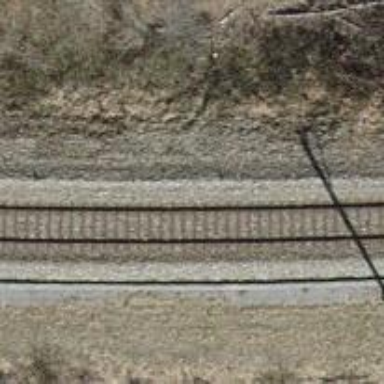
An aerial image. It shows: Single railway track with electrified contact line.